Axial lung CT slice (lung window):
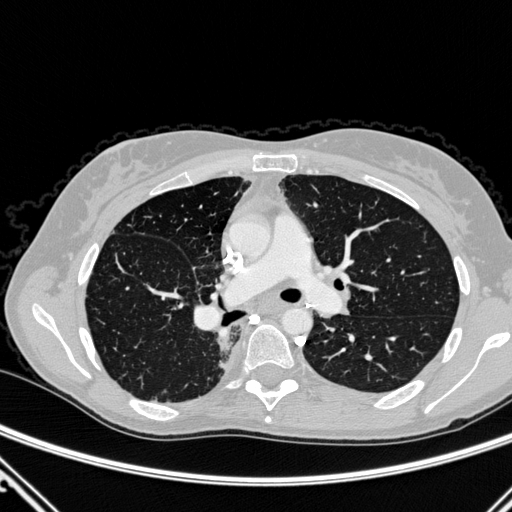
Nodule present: no